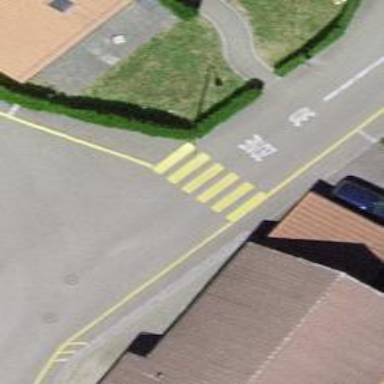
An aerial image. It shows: Crossing on the road.